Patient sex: M
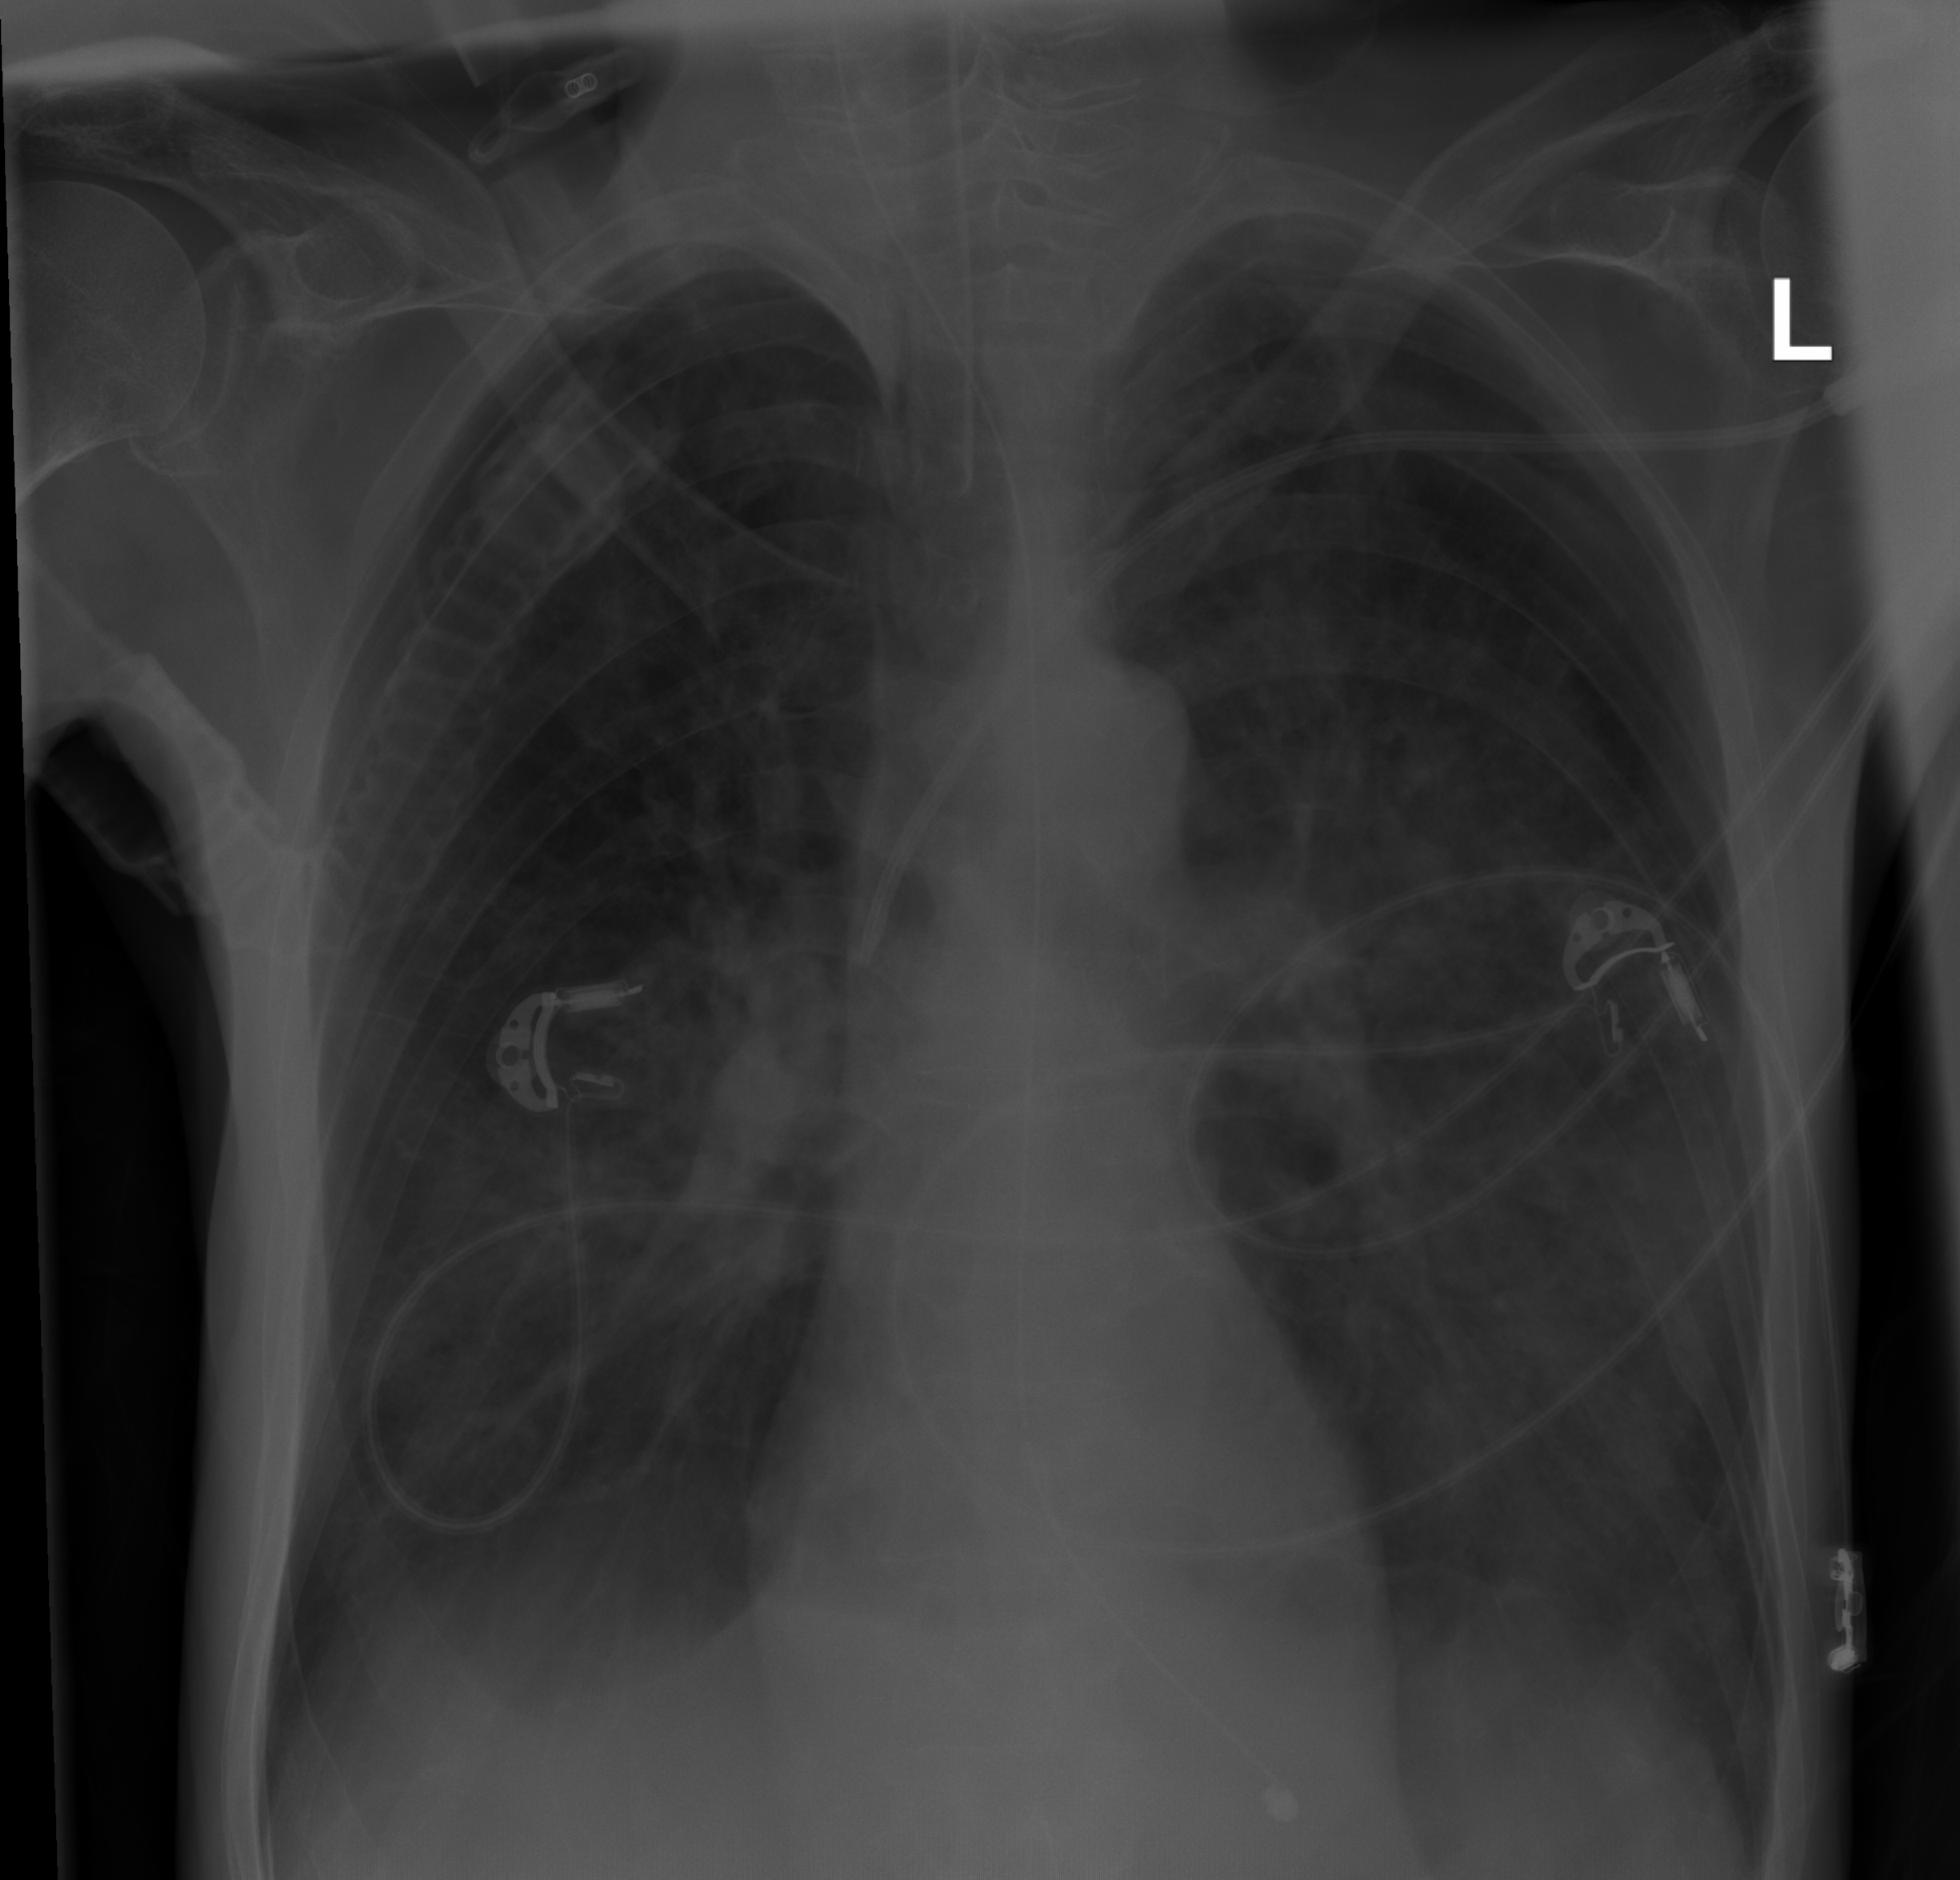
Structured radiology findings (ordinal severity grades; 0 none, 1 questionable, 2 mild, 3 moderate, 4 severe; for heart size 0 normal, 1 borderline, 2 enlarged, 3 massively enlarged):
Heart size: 0
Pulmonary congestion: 0
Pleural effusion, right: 1
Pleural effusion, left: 1
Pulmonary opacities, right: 2
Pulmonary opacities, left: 3
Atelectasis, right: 1
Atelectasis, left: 1